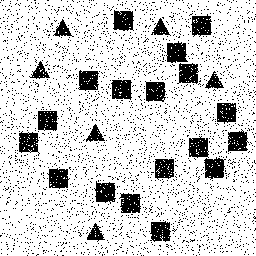
Squares: 18
Triangles: 6
Stars: 0
Total shapes: 24